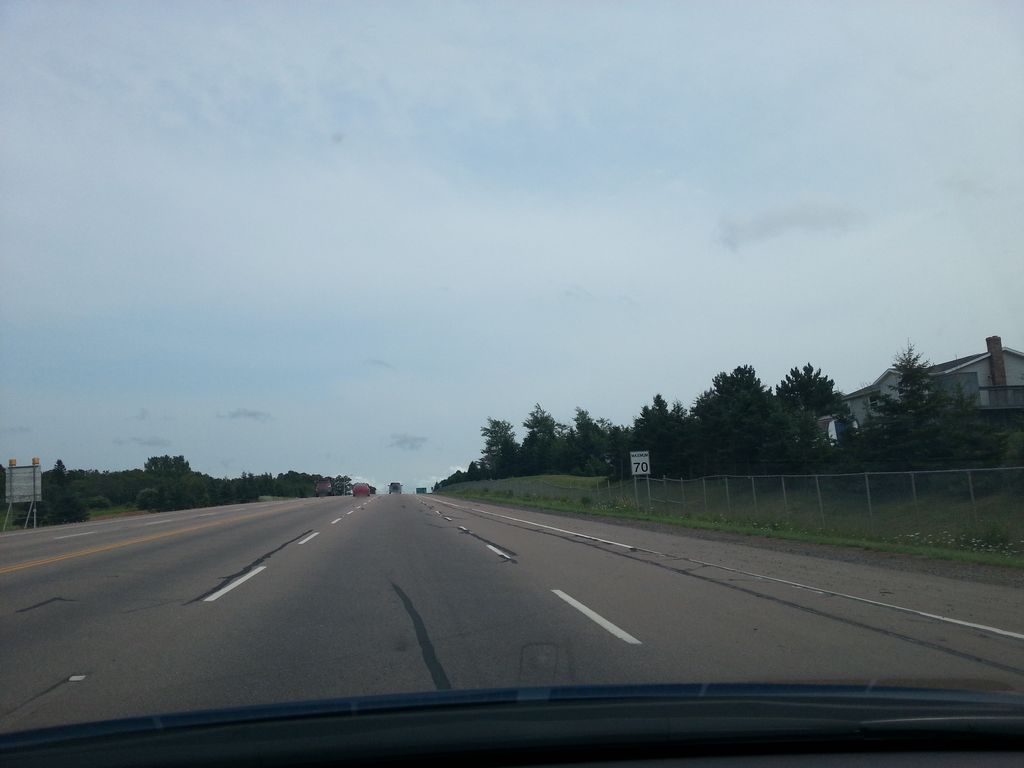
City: charlottetown